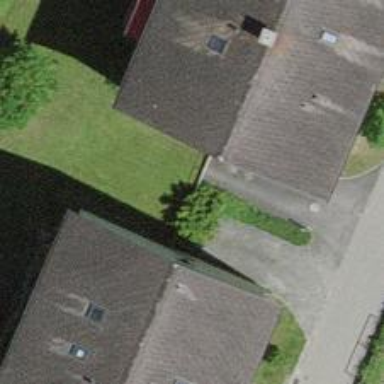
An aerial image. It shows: Group of garages.